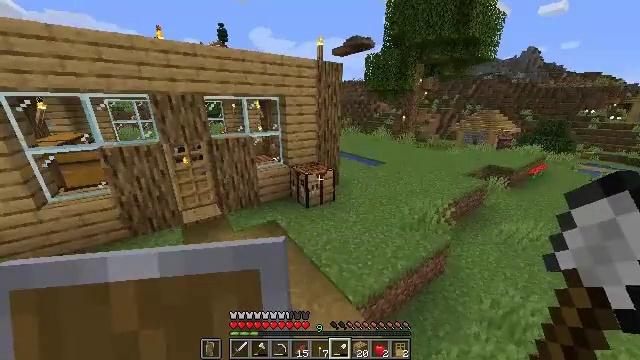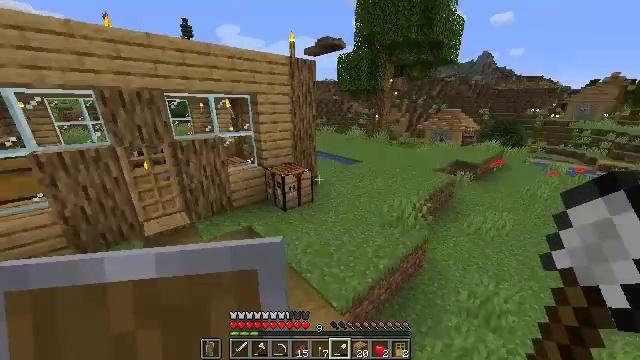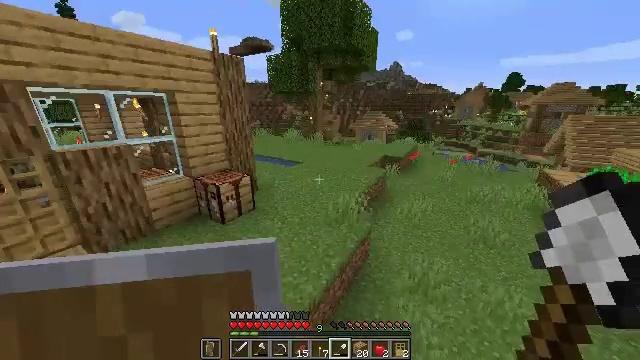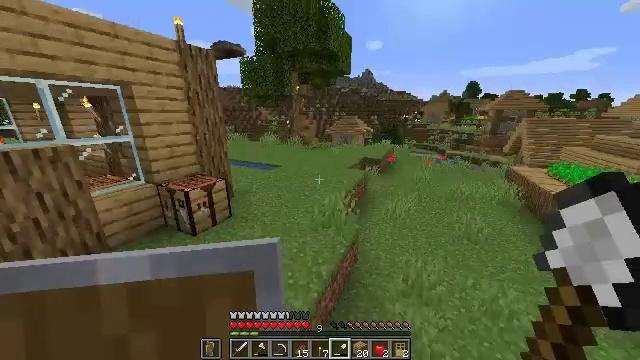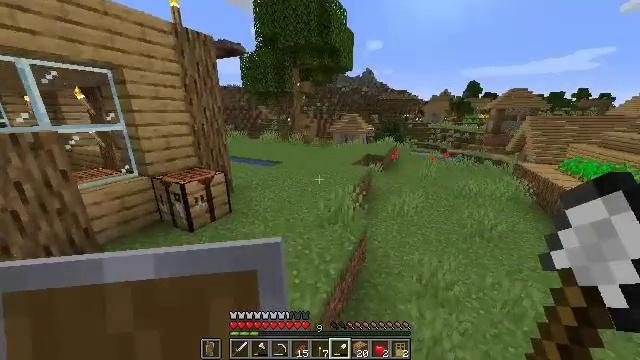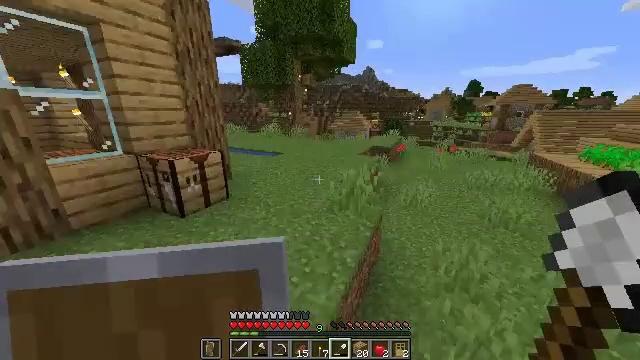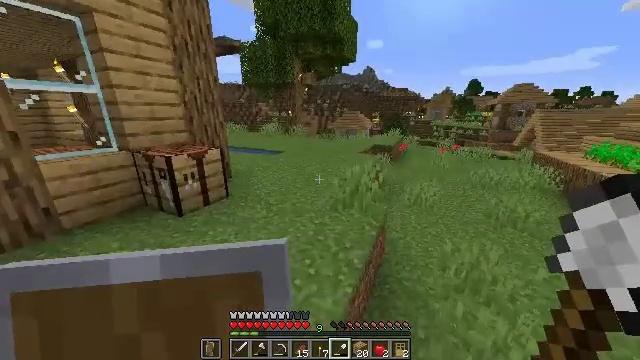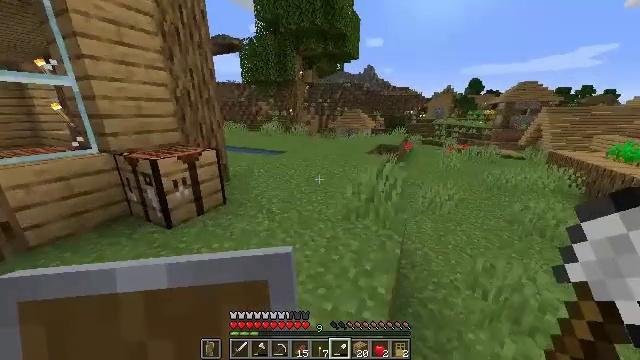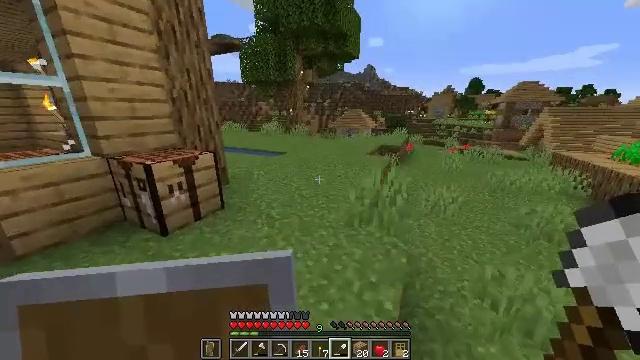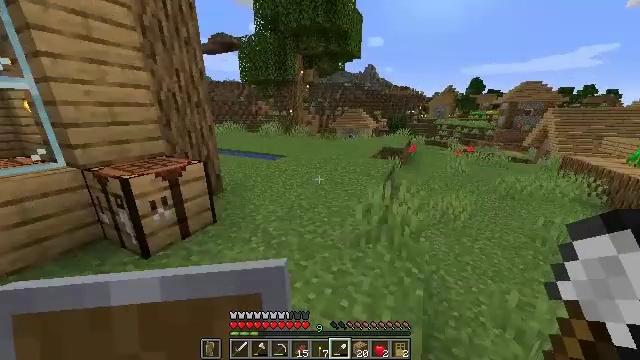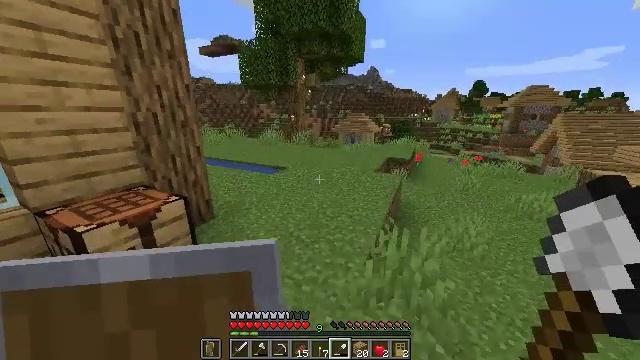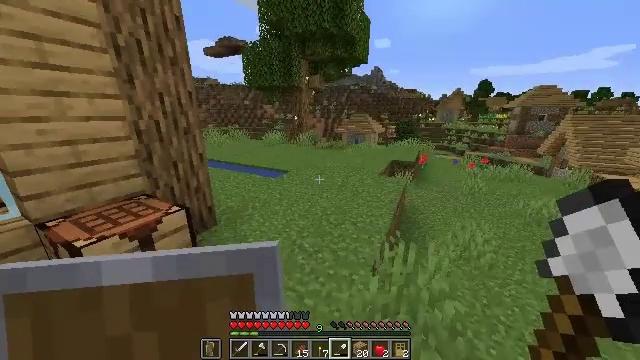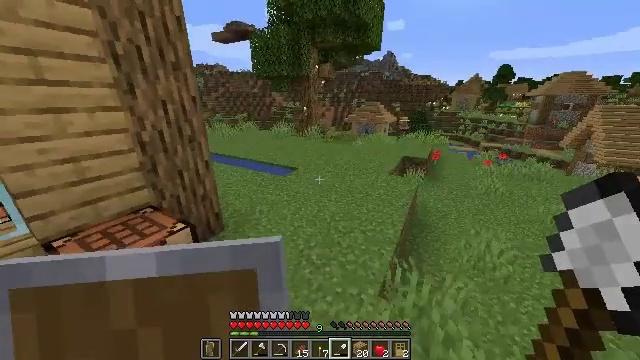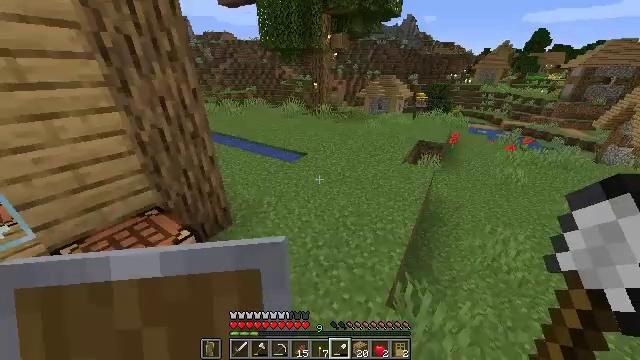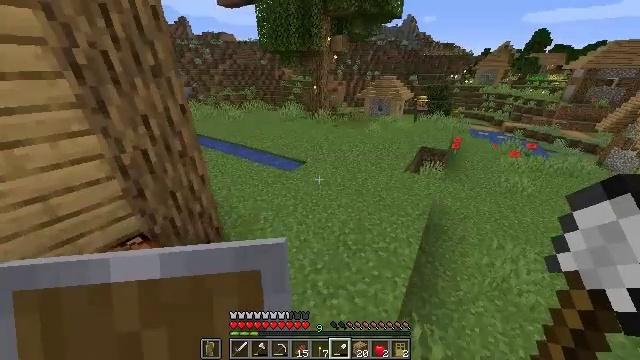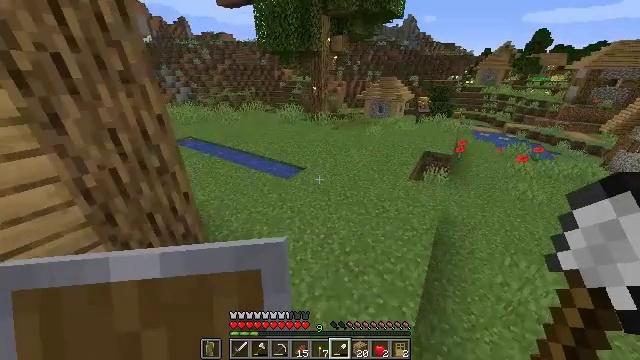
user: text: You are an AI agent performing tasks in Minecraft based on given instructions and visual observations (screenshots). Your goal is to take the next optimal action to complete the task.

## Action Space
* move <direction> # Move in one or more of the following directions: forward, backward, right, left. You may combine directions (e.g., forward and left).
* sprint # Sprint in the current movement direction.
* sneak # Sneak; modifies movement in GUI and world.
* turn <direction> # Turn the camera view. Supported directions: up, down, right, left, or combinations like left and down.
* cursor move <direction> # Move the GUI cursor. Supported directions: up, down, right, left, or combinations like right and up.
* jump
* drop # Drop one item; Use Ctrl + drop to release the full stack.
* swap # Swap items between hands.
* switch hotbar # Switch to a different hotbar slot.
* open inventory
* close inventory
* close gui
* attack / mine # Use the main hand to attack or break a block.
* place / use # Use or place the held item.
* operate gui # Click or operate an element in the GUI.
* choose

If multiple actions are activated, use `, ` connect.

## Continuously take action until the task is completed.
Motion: motion action
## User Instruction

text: Harvest wheat from the field.
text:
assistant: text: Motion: move forward, turn right
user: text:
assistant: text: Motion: move forward, turn right
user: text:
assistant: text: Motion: move forward, turn right and up
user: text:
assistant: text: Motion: move forward
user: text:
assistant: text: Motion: move forward
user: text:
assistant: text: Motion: move forward
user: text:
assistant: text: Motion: move forward
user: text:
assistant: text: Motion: move forward
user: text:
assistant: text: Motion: move forward
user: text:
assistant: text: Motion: move forward, jump
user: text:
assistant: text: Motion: move forward, jump
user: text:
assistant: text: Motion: move forward, turn left and down, jump
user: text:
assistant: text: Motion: move forward, turn left and down, jump
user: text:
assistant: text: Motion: move forward, jump
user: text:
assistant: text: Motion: move forward, jump
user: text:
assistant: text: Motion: move forward, jump
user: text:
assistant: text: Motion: move forward, jump
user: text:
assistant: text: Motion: move forward
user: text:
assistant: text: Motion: move forward, turn right and up
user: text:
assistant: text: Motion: move forward, turn right and up
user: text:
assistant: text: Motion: move forward, jump
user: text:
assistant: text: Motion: move forward and move right, jump
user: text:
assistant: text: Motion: move forward and move right, jump
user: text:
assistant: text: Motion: move forward and move right, jump
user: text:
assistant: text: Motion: move forward and move right
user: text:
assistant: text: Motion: move forward and move right, turn left and down
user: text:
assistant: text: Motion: move forward and move right, turn left and down
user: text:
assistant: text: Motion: move forward and move right, turn left
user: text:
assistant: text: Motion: move forward, turn left
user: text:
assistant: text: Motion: move forward, turn left